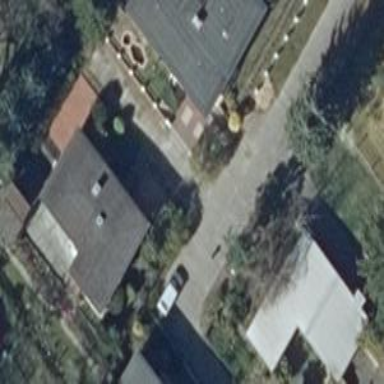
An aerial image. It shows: Residential road with concrete surface.